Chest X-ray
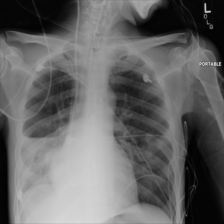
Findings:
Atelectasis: negative
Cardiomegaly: negative
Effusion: negative
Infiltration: positive
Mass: negative
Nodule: negative
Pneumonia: positive
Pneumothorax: negative
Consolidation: positive
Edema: negative
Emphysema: negative
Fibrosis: negative
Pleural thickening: negative
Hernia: negative